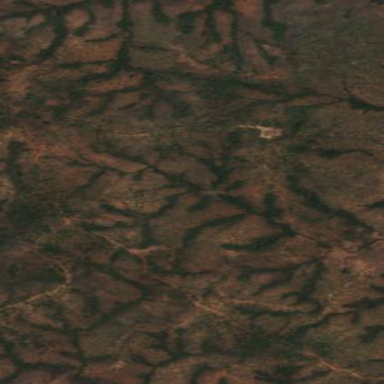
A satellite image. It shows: Forest area.